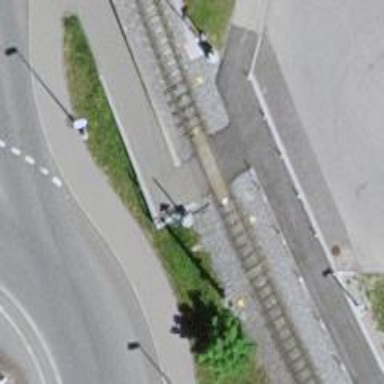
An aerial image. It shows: Railway crossing.